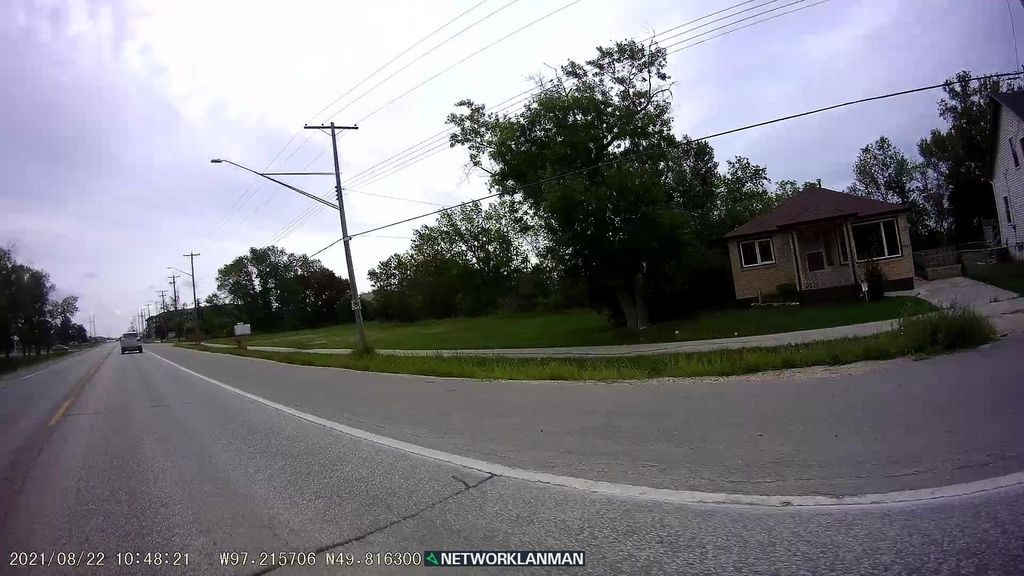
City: winnipeg